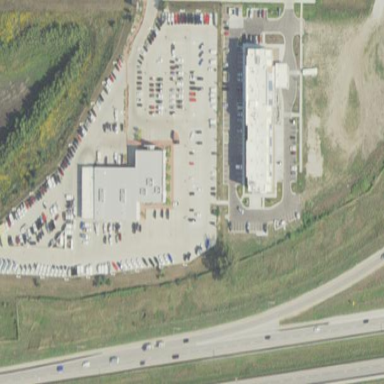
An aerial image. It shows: Commercial area.